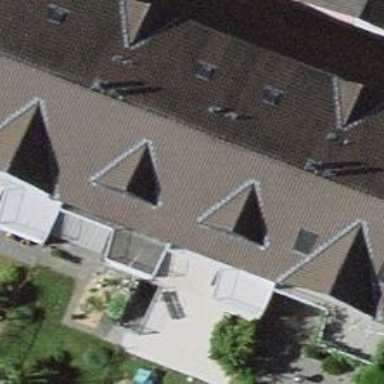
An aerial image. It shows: Terrace building with gabled roof.